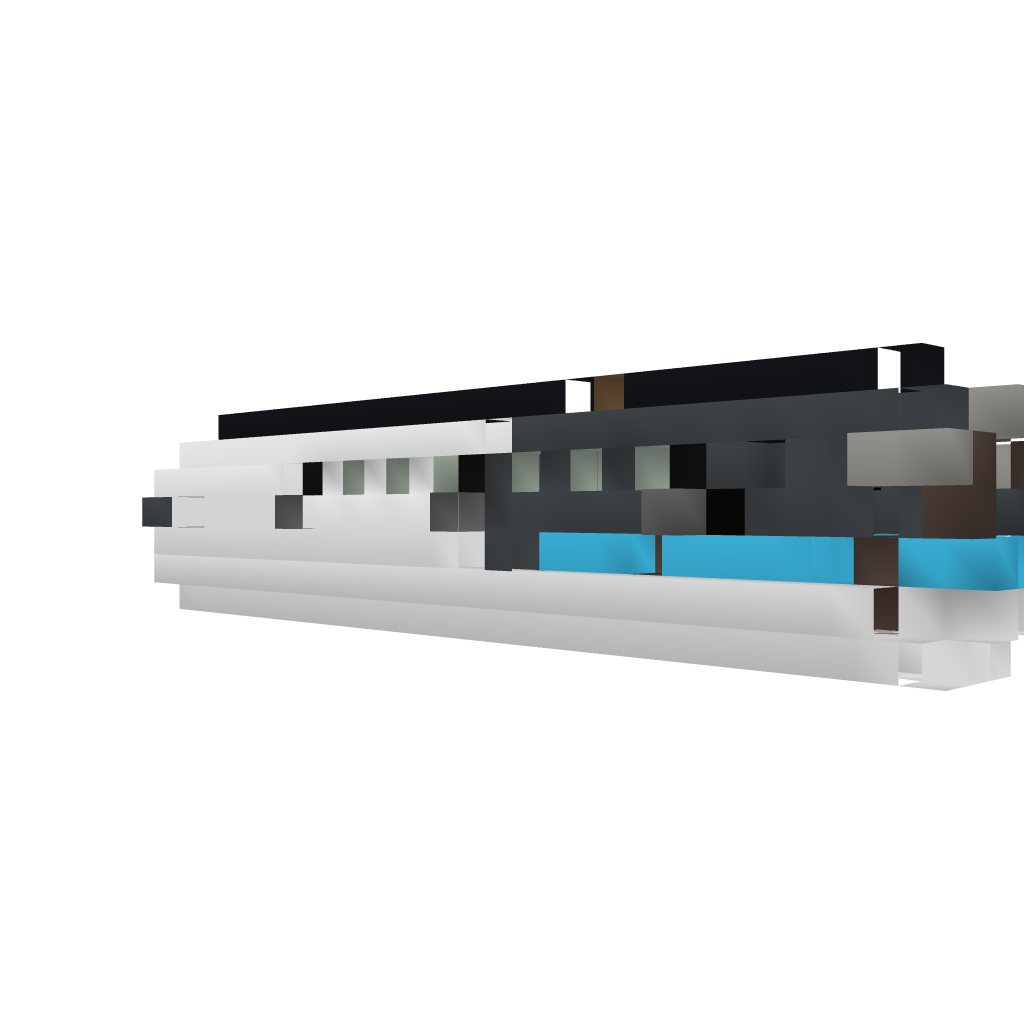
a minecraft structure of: Submersible Torpedo Airship Minnow